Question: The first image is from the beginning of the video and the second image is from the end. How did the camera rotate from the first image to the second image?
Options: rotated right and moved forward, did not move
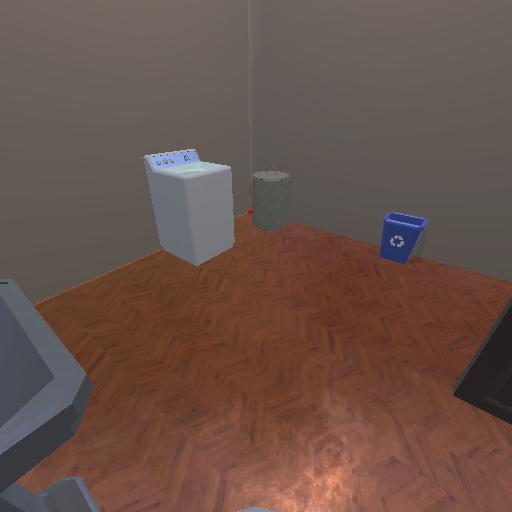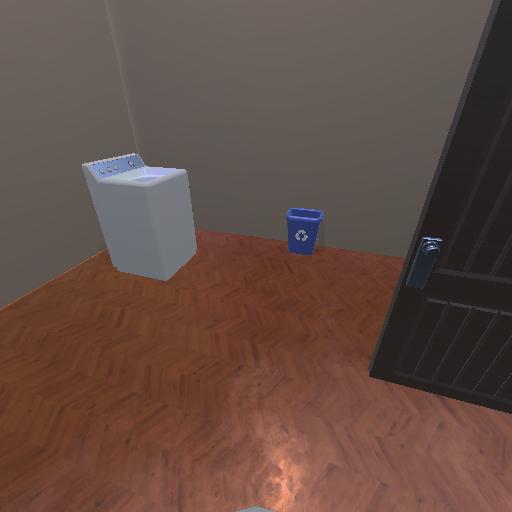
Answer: rotated right and moved forward